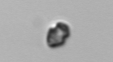
Label: Heterocapsa_rotundata